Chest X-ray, AP view. Patient: 76 years old, sex F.
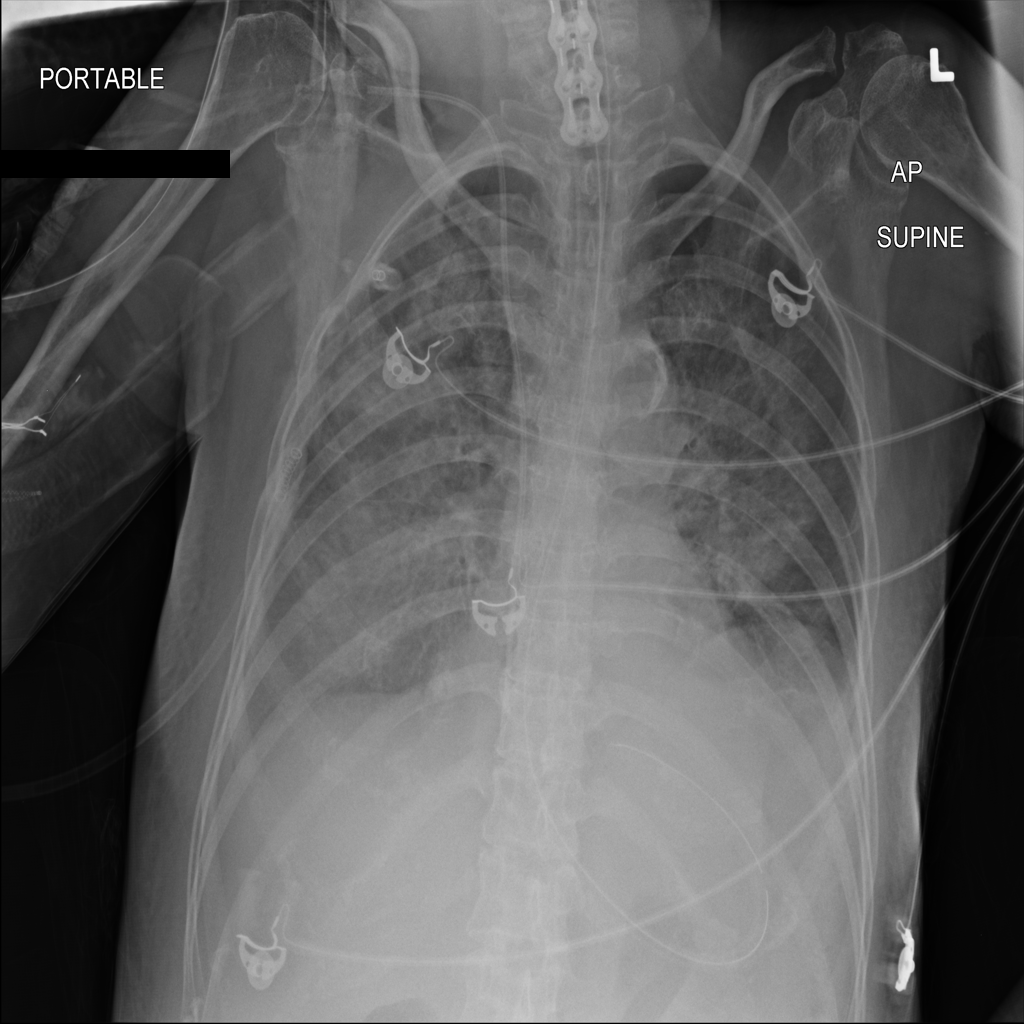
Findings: Consolidation, Edema, Infiltration